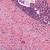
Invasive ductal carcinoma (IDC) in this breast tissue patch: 1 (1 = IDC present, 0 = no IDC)